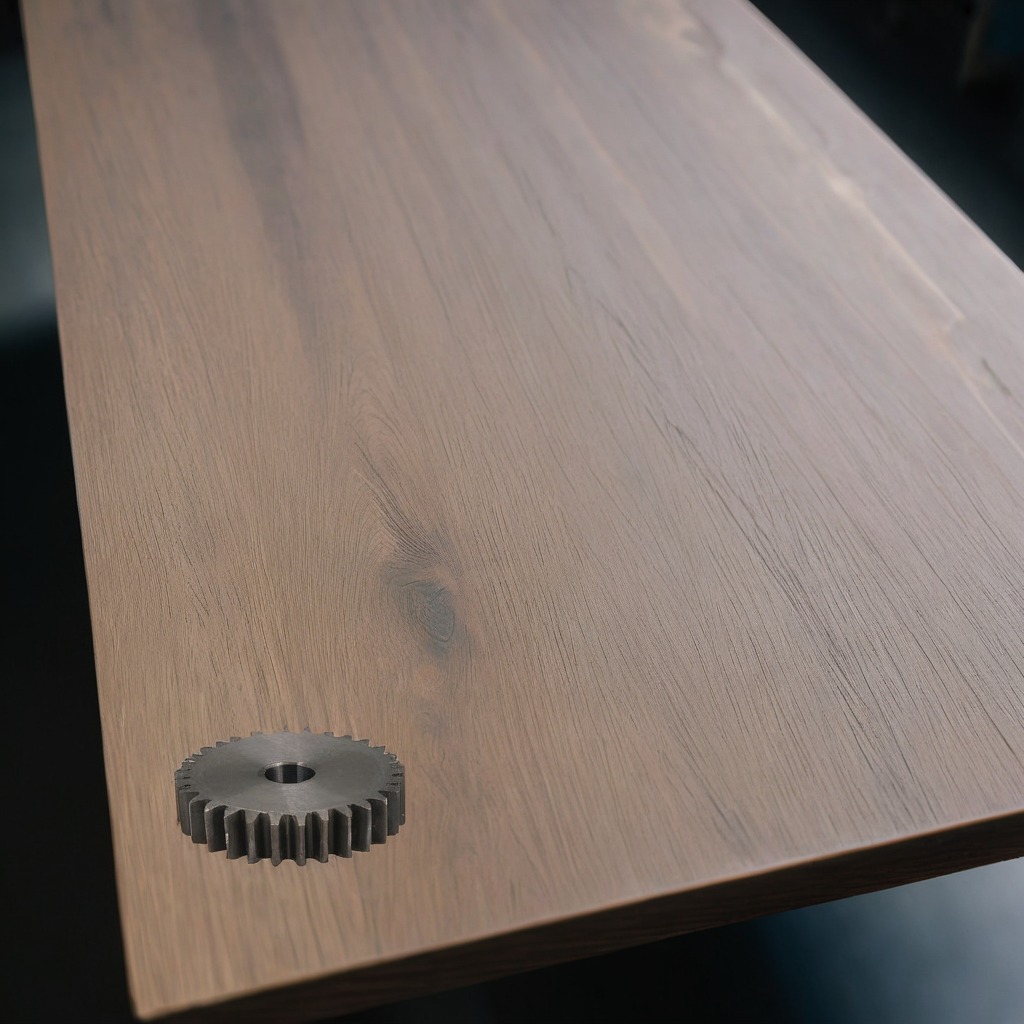
A steel gear with teeth is lying on the old table.